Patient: sex F, age 32
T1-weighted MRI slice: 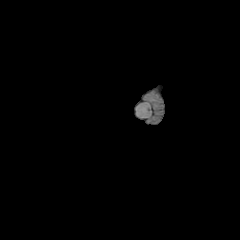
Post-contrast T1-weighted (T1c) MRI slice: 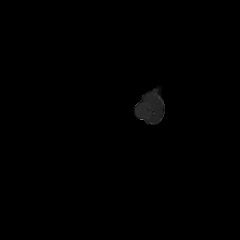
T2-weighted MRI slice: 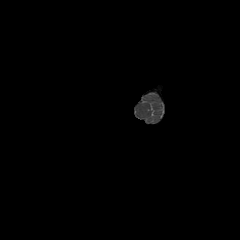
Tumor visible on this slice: no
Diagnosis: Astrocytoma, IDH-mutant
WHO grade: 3